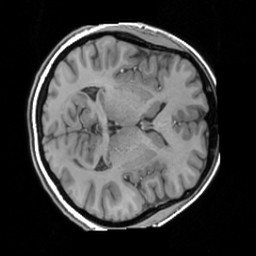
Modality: T1w
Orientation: axial
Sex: female
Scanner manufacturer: siemens
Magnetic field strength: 3 T
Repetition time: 1.63 s
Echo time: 0.00311 s